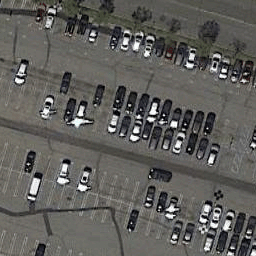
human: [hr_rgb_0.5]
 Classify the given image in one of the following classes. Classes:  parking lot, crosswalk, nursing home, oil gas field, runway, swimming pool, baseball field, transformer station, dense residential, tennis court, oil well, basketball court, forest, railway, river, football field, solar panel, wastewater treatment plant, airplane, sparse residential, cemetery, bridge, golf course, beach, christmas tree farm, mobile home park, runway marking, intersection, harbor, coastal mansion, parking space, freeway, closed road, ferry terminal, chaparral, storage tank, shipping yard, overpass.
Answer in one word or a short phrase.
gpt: parking lot